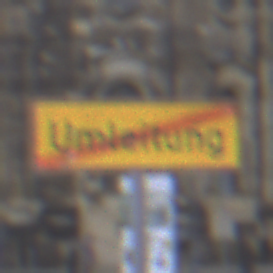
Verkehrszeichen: EndeDerUmleitungsankuendigung
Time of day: MorningAfternoon
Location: Outdoor (Urban)
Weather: PartlyCloudy
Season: NotSpecified
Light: Natural